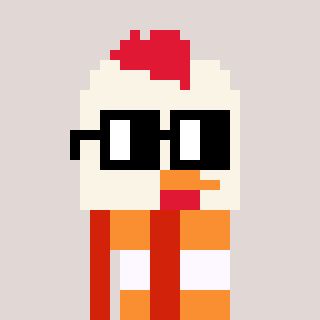
a pixel art character with square black glasses, a chicken-shaped head and a red-colored body on a warm background